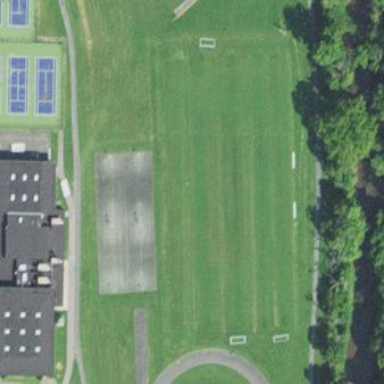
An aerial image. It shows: Soccer pitch for leisureland activities.